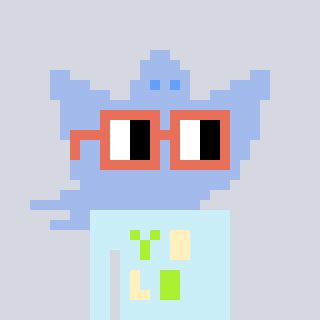
a pixel art character with square orange glasses, a ghost-B-shaped head and a cold-colored body on a cool background